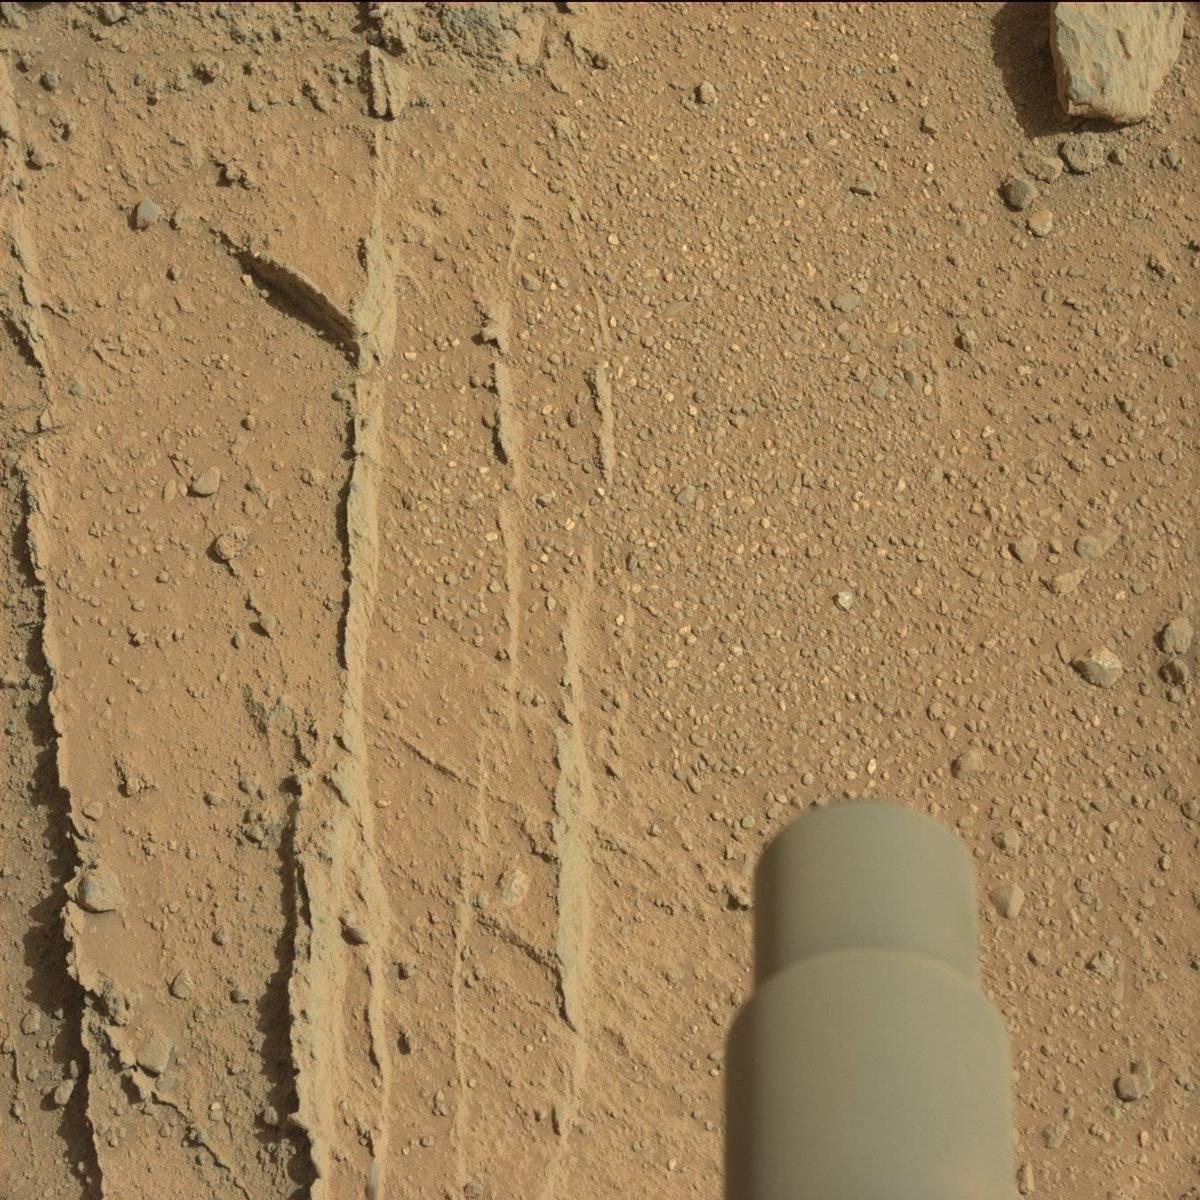
Terrain classes present: Bedrock, Rock, Rover, Sand / Soil